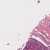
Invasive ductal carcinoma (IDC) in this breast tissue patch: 1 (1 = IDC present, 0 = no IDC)